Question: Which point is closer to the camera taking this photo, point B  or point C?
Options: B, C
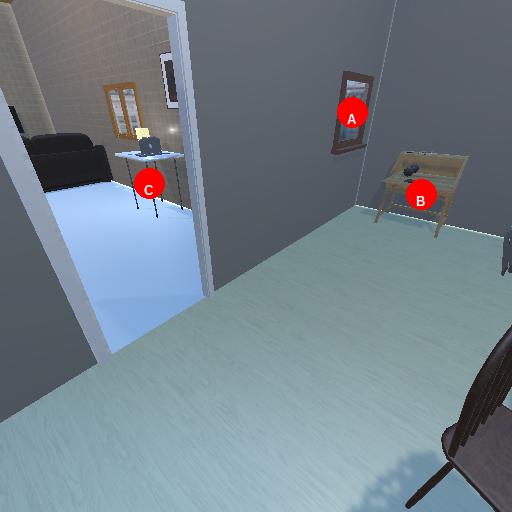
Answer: B